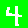
Digit: 4